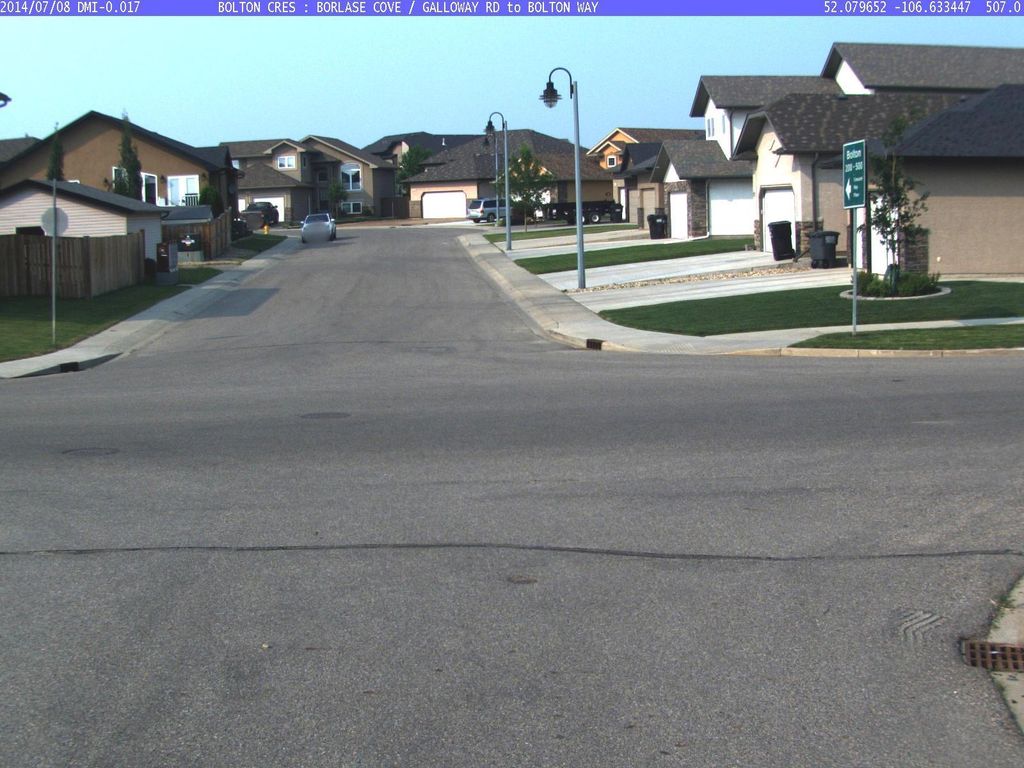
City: saskatoon